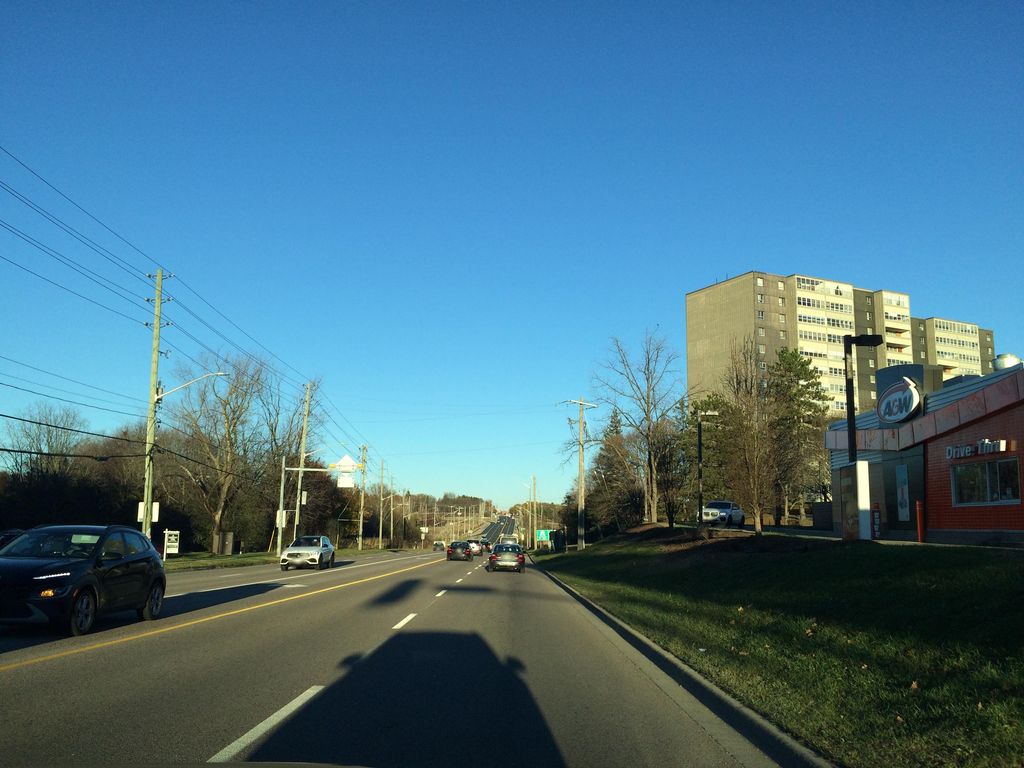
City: kitchener-waterloo